Current action and preconditions to check: trajectory_clear

Your task: For each precondition in the list above, predict whether it will hold at this action.

Consider the current scene as observed from the mobile robot's camera, and analyze the predicted future states of all dynamic agents (e.g., people, animals, vehicles, or any moving entities) within the NEXT SECOND.

IMPORTANT: Only answer "very likely" if you are absolutely certain—based on strong, clear evidence—that a dynamic agent will violate the precondition in the predicted future state. Do NOT answer "very likely" for unlikely, ambiguous, or low-probability risks.

Ask yourself for each precondition: Is there a high probability, with clear and convincing evidence, that the predicted future states of any dynamic agent will interfere with the predicted future state of the currently executing action within the NEXT SECOND, causing that precondition to fail?

Assess the risk level based on these predictions. Use "likely" or "very likely" if motions create a clear risk of interference.

Use "neutral" or "improbable" if agents are nearby but their predicted paths are clearly diverging or non-conflicting.

Failure Risk Categories: "very improbable", "improbable", "neutral", "likely", "very likely"

Answer Format: Output ONLY the probability_of_failure value from these categories: "very improbable", "improbable", "neutral", "likely", "very likely"

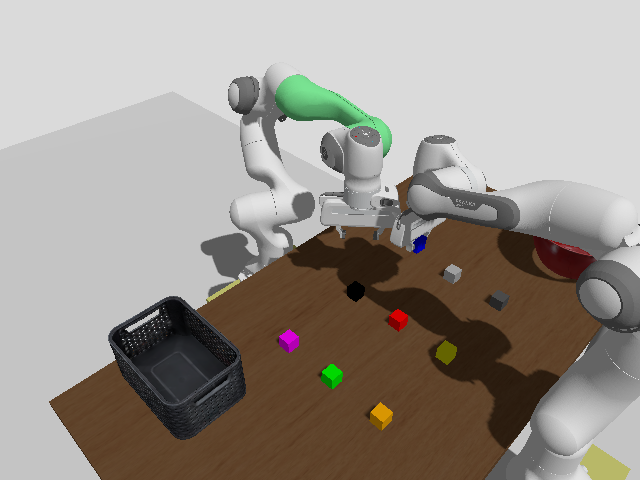

Answer: likely